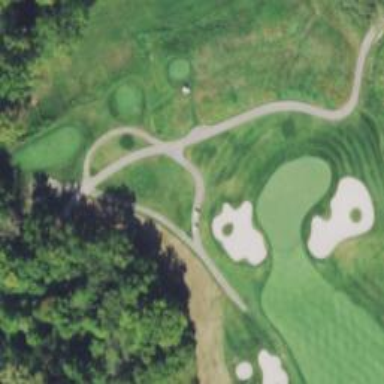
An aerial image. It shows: Footway that resembles golf path.